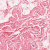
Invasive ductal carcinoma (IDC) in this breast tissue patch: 0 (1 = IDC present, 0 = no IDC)